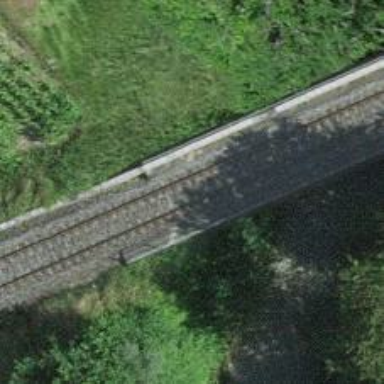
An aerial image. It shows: Bridge with electrified rail tracks and contact line.